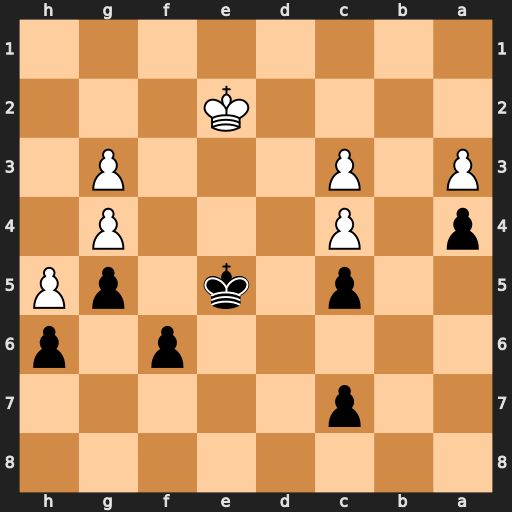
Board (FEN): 8/2p5/5p1p/2p1k1pP/p1P3P1/P1P3P1/4K3/8
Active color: b
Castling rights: -
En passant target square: -
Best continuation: Ke4 Kf2 Kd3